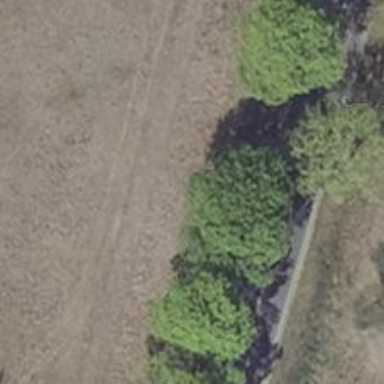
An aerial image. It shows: Deciduous broadleaved tree.